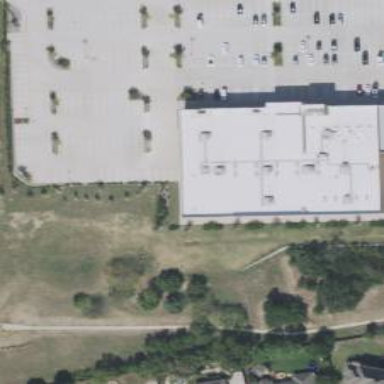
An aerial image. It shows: Building used as fitness center.